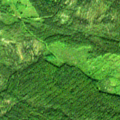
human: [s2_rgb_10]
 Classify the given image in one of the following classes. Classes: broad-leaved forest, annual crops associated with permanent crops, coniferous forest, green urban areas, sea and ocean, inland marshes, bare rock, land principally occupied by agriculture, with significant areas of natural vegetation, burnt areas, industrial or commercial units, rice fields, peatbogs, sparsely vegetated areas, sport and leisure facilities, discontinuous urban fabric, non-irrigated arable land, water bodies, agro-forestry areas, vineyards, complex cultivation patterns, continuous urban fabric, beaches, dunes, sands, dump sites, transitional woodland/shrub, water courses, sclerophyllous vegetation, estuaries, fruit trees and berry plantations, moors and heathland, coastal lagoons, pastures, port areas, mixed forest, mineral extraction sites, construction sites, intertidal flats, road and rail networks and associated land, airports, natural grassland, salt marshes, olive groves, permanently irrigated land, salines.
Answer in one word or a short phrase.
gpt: coniferous forest, mixed forest, transitional woodland/shrub